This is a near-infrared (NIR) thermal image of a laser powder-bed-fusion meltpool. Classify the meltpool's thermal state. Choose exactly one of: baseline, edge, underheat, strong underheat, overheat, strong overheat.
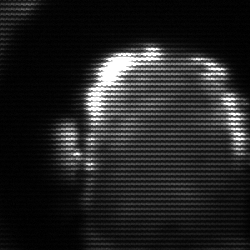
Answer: baseline